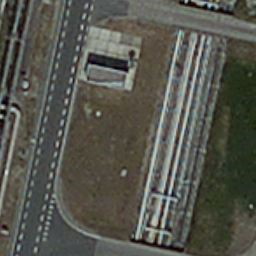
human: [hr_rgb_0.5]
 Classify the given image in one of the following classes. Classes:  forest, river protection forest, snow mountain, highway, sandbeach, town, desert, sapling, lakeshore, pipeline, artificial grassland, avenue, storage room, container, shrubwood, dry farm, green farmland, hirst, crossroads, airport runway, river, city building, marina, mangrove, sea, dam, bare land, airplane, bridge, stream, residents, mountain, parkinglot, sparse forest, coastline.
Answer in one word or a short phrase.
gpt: pipeline